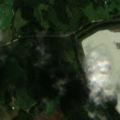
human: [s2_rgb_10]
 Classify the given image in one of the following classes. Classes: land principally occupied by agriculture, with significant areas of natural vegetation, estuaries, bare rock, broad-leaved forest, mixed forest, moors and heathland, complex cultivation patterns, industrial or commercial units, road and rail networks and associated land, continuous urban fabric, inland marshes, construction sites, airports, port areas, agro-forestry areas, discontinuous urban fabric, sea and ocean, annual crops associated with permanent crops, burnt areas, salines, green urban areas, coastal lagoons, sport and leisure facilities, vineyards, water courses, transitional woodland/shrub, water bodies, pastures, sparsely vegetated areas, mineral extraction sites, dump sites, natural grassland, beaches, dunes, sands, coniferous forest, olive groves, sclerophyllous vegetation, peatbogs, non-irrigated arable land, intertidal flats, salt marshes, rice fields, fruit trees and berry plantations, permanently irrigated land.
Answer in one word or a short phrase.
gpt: dump sites, land principally occupied by agriculture, with significant areas of natural vegetation, mixed forest, water bodies